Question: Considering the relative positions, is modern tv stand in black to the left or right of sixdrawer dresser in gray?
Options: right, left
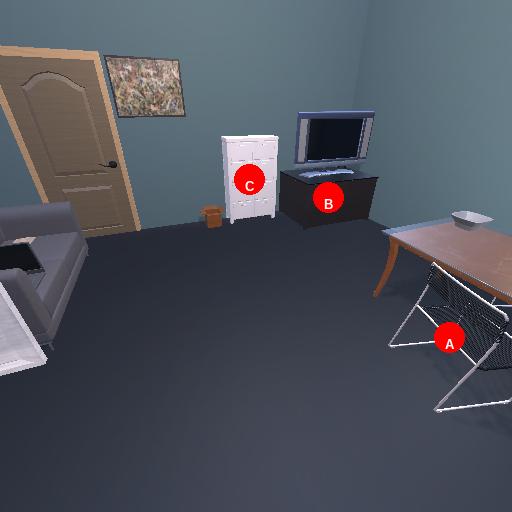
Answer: right